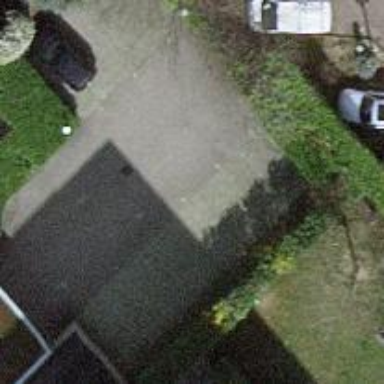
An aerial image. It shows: Parking area with surface.